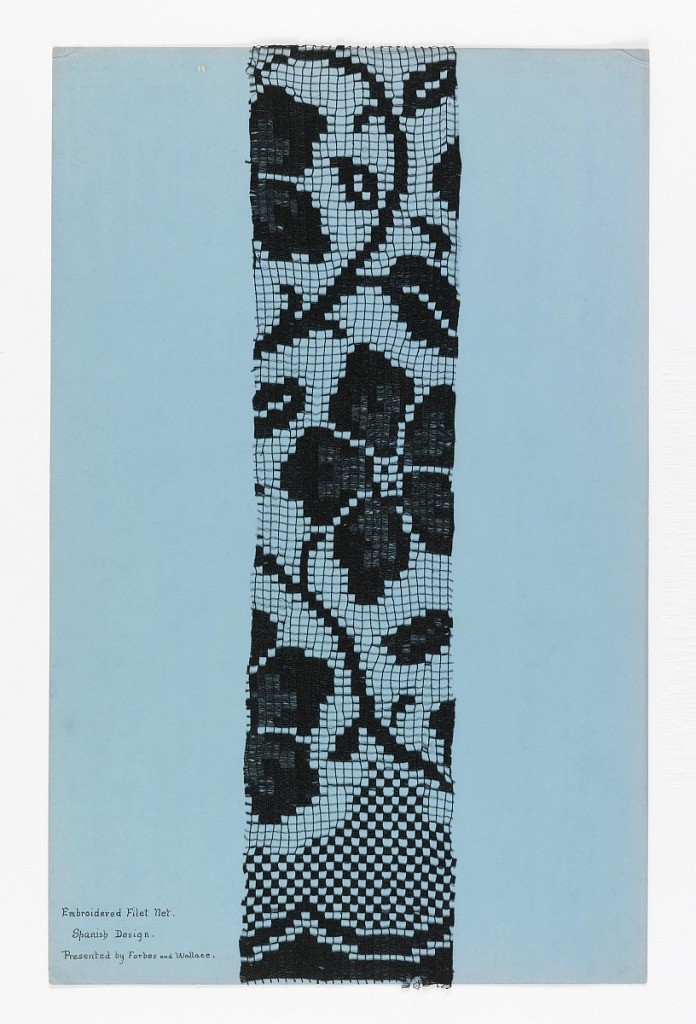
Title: Machine-made openwork samples
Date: ca. 1910
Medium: cardboard, linen, silk, metallic Technique: linen embroidery with ground cloth dissolved Examples of embroidery on net produced by the Schiffli machine Metallic embroidery on net Machine-made openwork in imitation of hand-embroidered net Mostly floral and a few geometric patterns, some designs described as "Spanish" Imitation hand-made filet Machine filet Imitation filet crochet Ploven (burnt-out lace) Fancy curtain lace made on the Levers machines Real filet (handmade) next to Machine-made filet Spotted curtain nets, made chiefly at Nottingham, England and Caudry, France.
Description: Samples of machine-made openwork and several examples of hand made lace mounted on boards. They imitate hand-embroidered net, crochet, or needlepoint.  All are floral patterns plus a few of early 1920's geometric style.
"Embroidered net" produced by the Schiffli Machine.